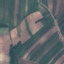
Label: PermanentCrop